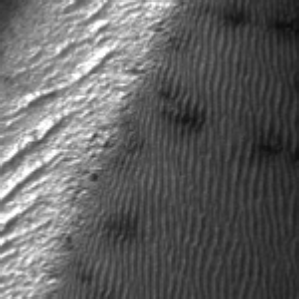
Label: frost